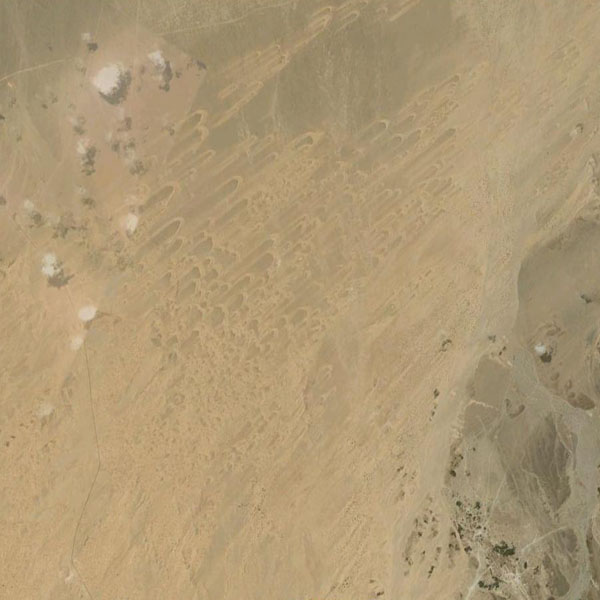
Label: Desert